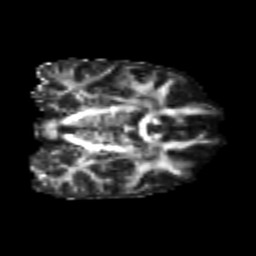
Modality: FA
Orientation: coronal
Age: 23
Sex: female
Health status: healthy
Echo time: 0.074 s